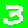
Digit: 3